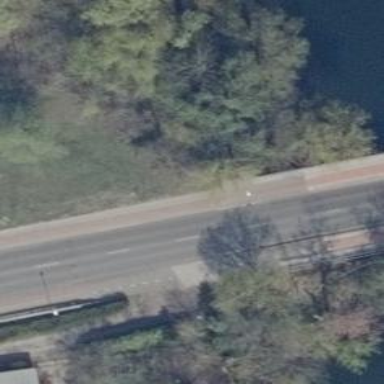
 and there is cycle track on both sides as well."